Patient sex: M
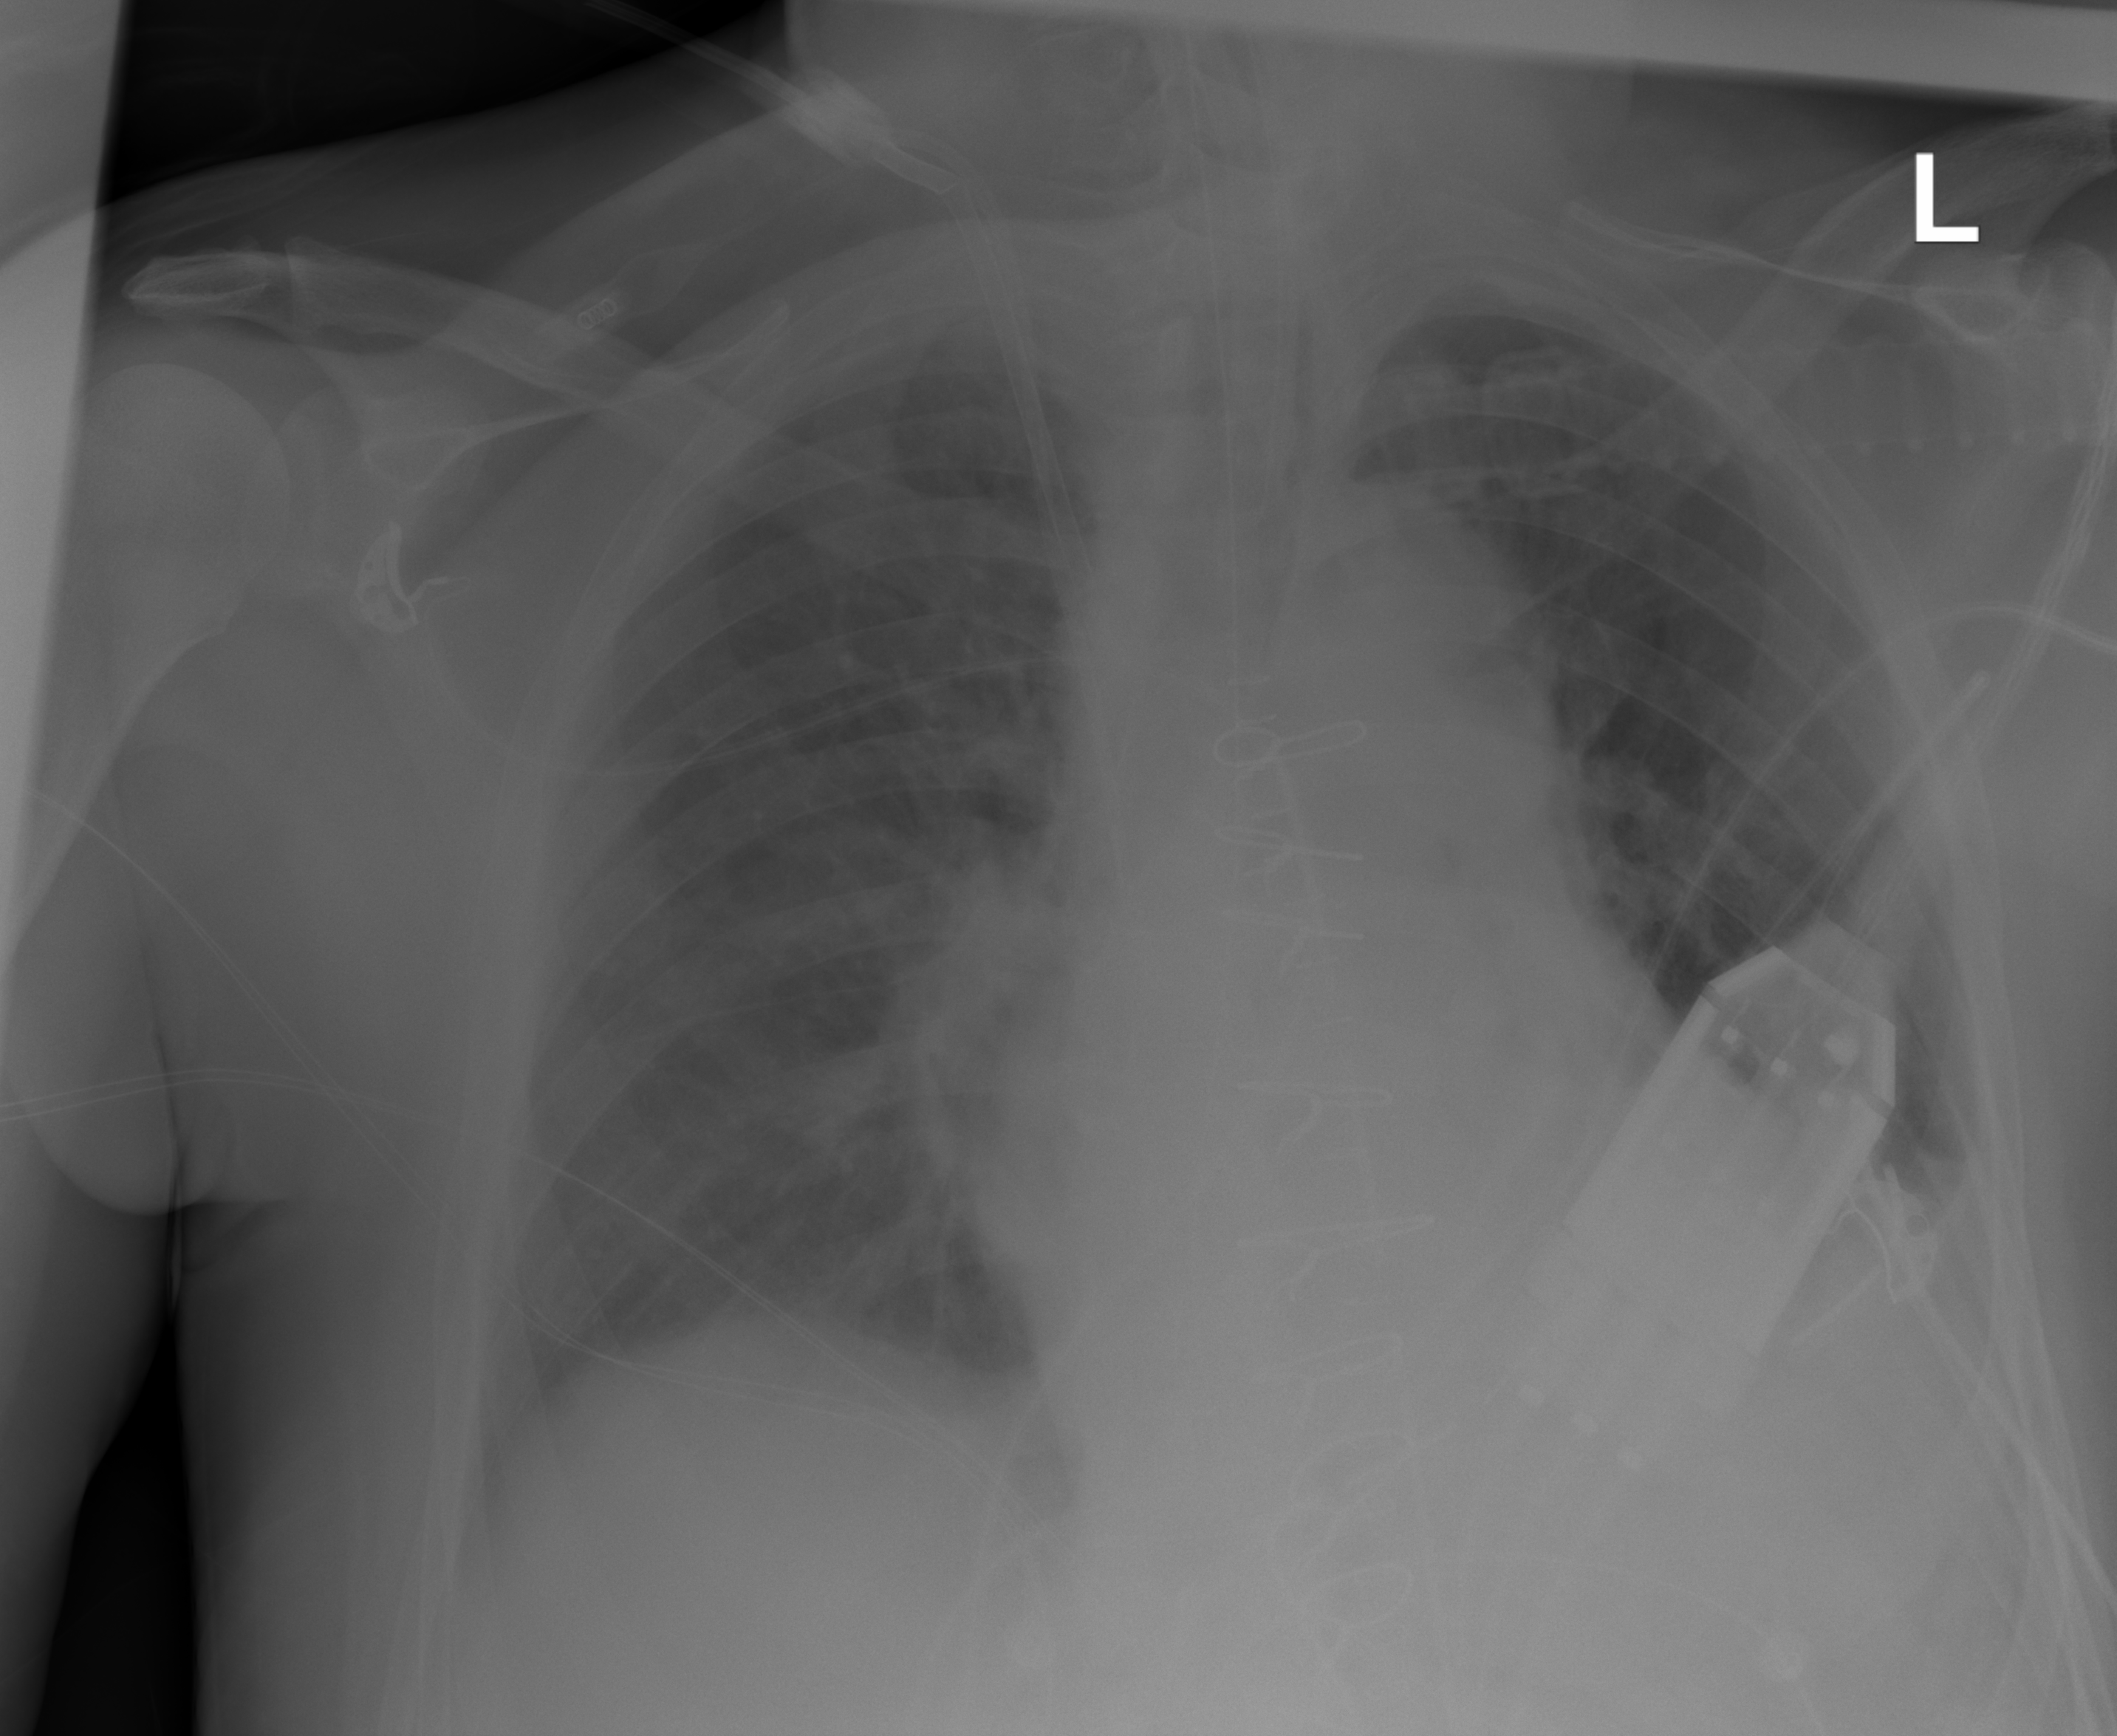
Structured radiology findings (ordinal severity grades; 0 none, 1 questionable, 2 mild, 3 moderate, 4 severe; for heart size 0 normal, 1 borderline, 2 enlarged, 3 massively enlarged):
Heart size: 2
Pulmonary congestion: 0
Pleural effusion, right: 0
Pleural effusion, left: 0
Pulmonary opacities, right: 0
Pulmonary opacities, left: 0
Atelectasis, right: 0
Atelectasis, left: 2